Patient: sex M, age 48
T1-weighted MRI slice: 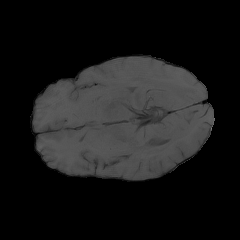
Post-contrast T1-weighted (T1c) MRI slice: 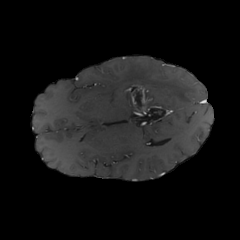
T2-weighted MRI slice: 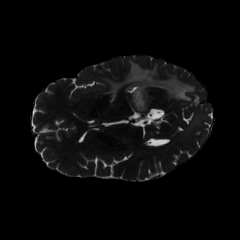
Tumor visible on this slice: yes
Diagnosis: Glioblastoma, IDH-wildtype
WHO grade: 4